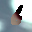
Label: 6